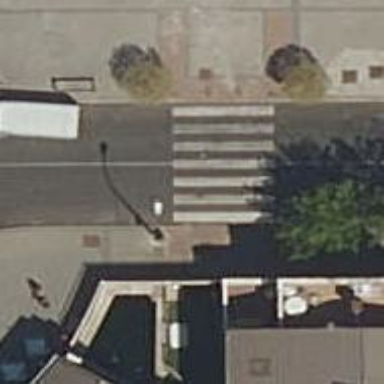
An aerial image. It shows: Uncontrolled crossing on the road.